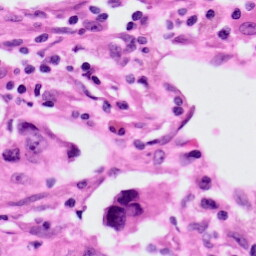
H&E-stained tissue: Lung